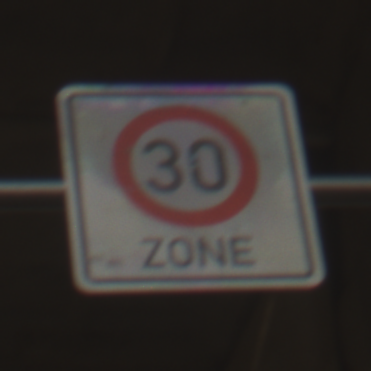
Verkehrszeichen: BeginnZone30
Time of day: SunriseSunset
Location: Roofed (Suburban)
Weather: Clear
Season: NotSpecified
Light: Natural